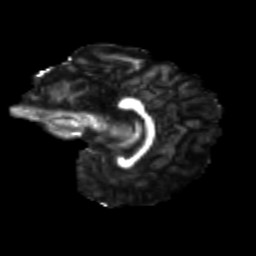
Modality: FA
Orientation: sagittal
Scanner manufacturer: siemens
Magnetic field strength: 3 T
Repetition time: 9.2 s
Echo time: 0.084 s